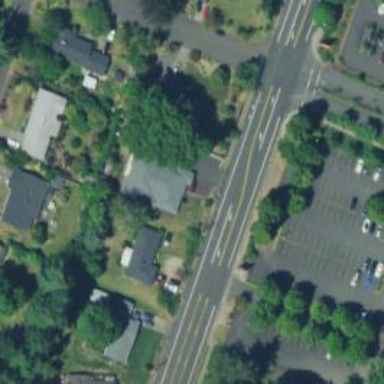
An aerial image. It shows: Secondary road with asphalt surface. There is sidewalk on the left side.